Question: I have several datepickers :
'''
$('.datepicker_debut_s_c').datepicker(
{
dateFormat: 'dd-mm-yy',
changeYear: true,
maxDate: null
});
$('.datepicker_fin_s_c').datepicker(
{
dateFormat: 'dd-mm-yy',
changeYear: true,
maxDate: null,
minDate: $(".datepicker_debut_s_c").datepicker("getDate")
});
'''
I would like to get the min date from the left datepicker (see image below) to have a coherence in my dates.
The problem is that the min date is always the date choosen in the first datepicker and not from the precedent...

This is my html code (just a part) :
'''
<table id="dates_stages_comp">
<tbody><tr>
<th>Nom</th><th>Prenom</th><th>Matricule</th><th>Annee</th><th>Dates debut</th><th>Date fin</th><th>Type de stage</th><th>Nombre de jours prestes</th><th>Nombre de jours a prester</th><th>Difference</th><th>&nbsp;</th>
</tr><tr><td>Dupont</td><td>Lajoie</td><td>313278</td><td>PHAR5S-D</td><td><input id="date_debut_stage_comp#313278" class="datepicker_debut_s_c hasDatepicker" value="28-12-2014" type="text"></td><td><input id="date_fin_stage_comp#313278" class="datepicker_fin_s_c hasDatepicker" value="30-06-2015" type="text"></td><td>
<select id="sel_type_stage_comp#313278">
<option value="0">Type du stage</option>
<option value="1">Stage complementaire</option>
<option value="2">Stage ERASMUS</option>
<option value="3" selected="selected">Stage recherche</option>
</select>
</td><td>184</td><td>180</td><td><span class="vert"> +4 </span></td></tr>
'''
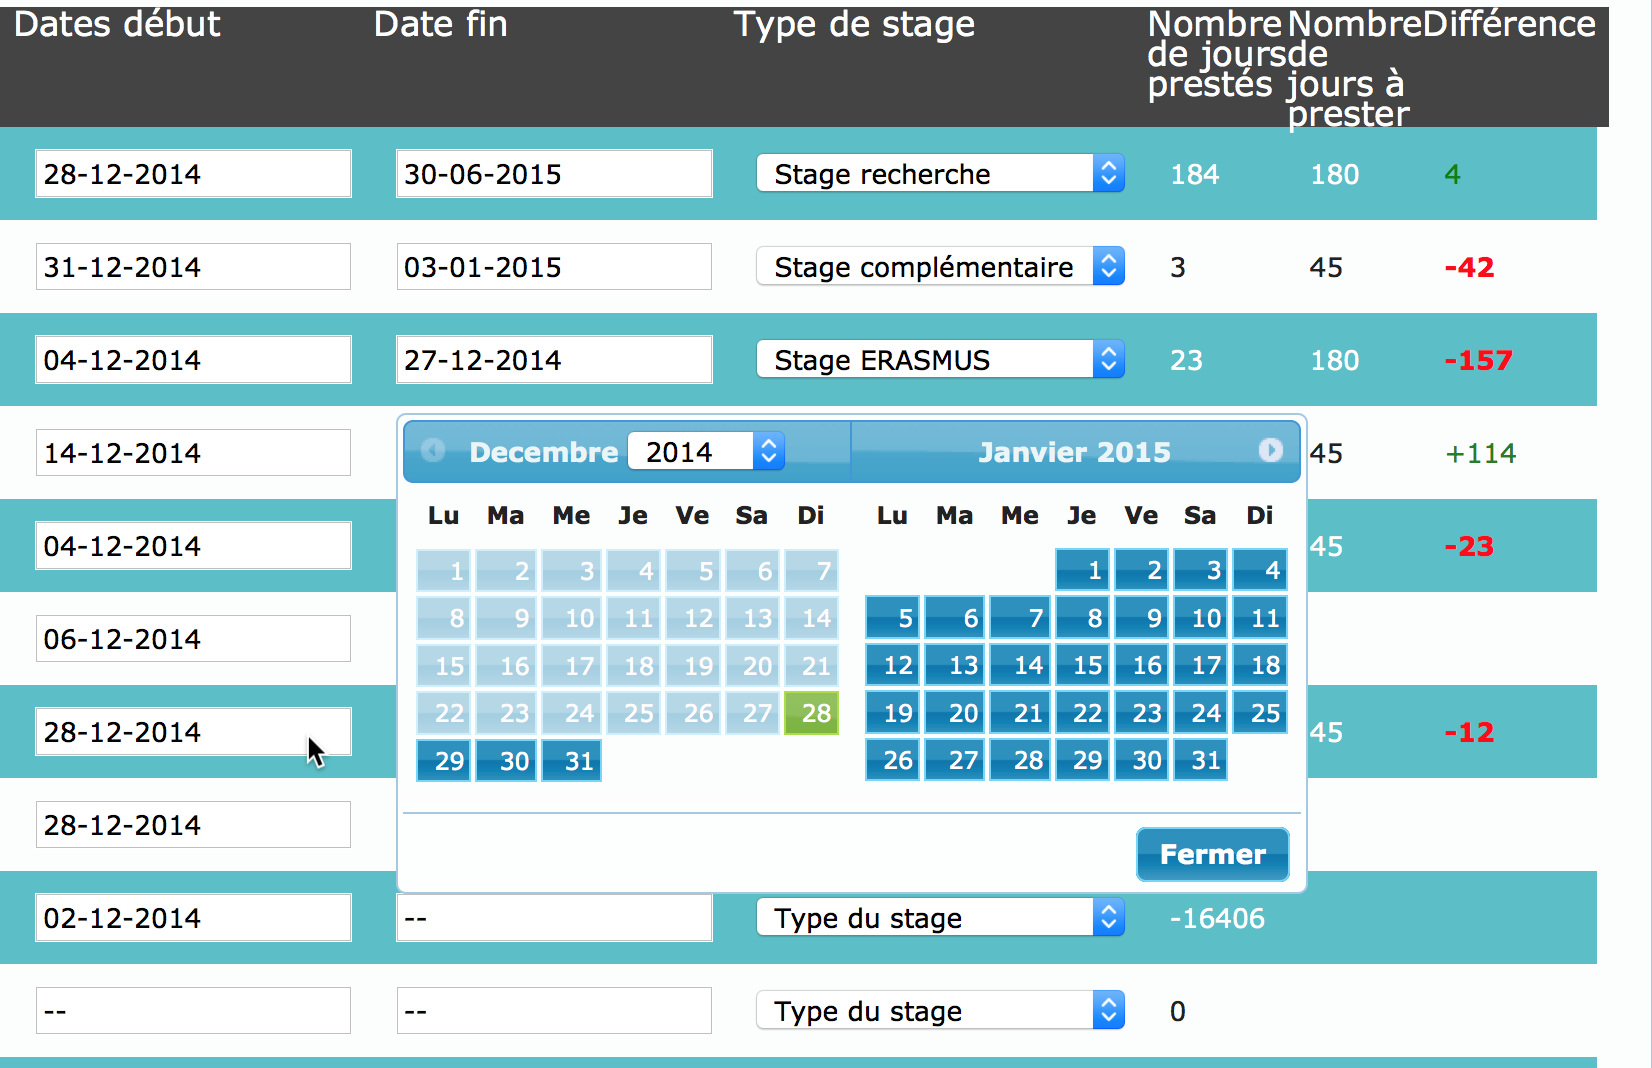
Answer: You usually use the onSelect method for the jQuery UI datepicker, to get the selected date, so with multiple datepickers, I assume you would have 2 different onSelect methods
'''
$("#datePicker1").datepicker({
onSelect: function(selectedDate) {
console.log(selectedDate);
}
});
$("#datePicker2").datepicker({
onSelect: function(selectedDate) {
console.log(selectedDate);
}
});
'''
<URL>